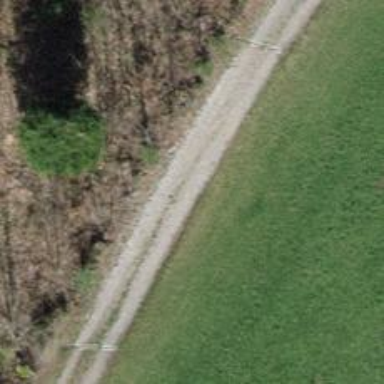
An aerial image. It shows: Unpaved track road with grade3 tracktype.